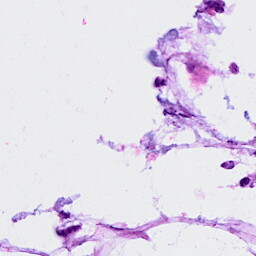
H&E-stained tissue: Breast